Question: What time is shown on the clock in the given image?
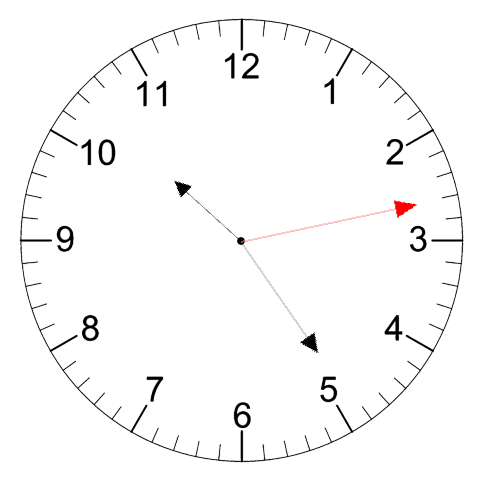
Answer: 10:24:13